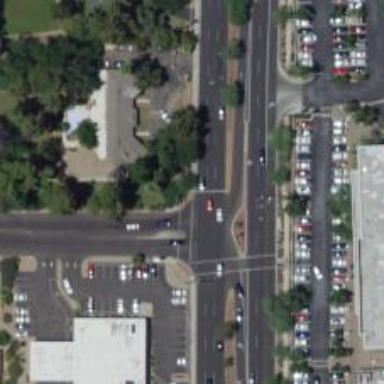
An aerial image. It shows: Solid stop line on the road.